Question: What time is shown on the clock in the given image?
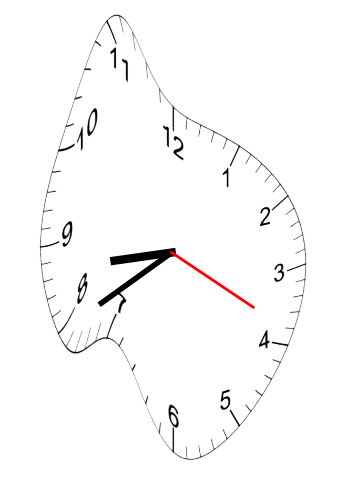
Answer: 08:39:19